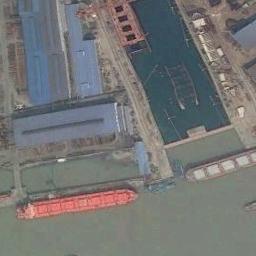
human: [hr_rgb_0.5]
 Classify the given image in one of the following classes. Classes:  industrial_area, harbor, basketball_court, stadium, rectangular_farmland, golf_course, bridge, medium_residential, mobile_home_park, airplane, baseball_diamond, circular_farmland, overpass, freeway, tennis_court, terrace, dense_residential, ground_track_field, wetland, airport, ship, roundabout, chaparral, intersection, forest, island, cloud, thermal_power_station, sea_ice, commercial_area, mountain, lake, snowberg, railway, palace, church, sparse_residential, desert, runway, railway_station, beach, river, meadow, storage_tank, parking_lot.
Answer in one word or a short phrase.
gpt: ship